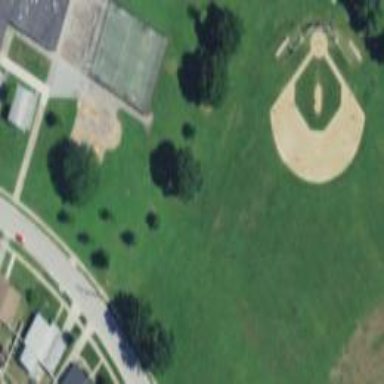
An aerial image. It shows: Baseball pitch for leisure land.